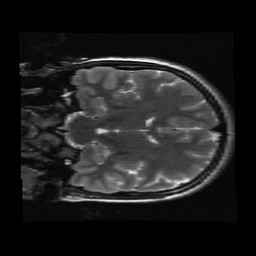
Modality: T2w
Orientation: coronal
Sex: female
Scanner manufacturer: ge
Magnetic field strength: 3 T
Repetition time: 5 s
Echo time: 0.101 s